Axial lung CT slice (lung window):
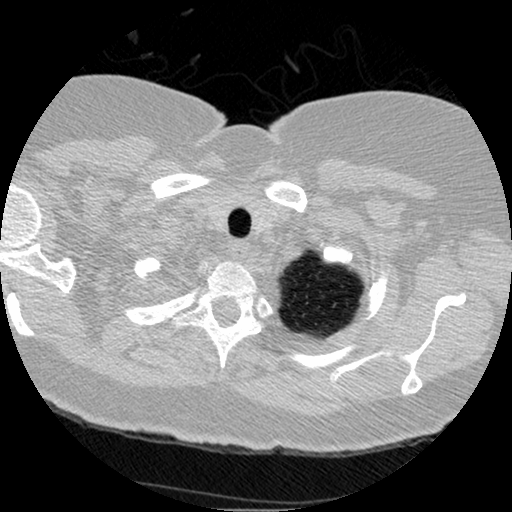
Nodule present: no